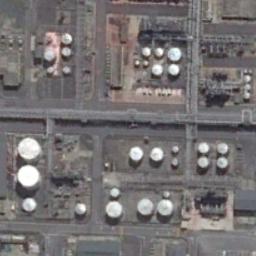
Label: storage_tank